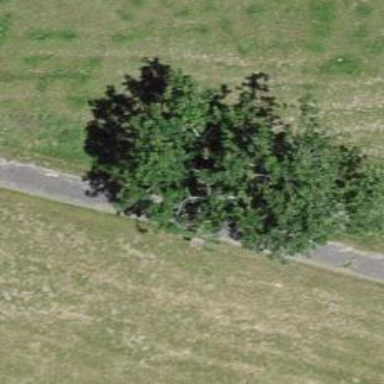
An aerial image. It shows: Single tag "natural: tree."